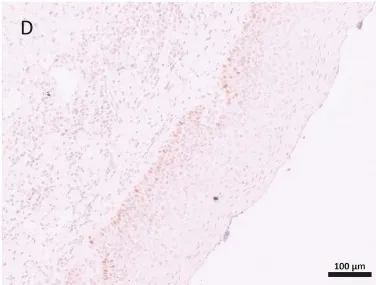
Features of Penile intraepithelial neoplasia in the glans of a patient with leiomyosarcoma. And p53.
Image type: pathology (immunostaining)